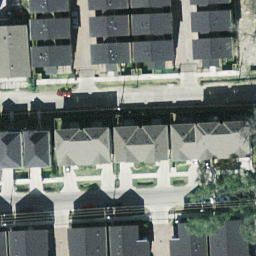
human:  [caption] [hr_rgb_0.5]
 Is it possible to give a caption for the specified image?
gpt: This is a dense residential area with houses and plants .

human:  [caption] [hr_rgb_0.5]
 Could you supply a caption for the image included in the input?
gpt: There are lots of houses with grey and black roofs arranged neatly .

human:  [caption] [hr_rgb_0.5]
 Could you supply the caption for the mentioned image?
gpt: It is a dense residential area with lots of houses arranged neatly .

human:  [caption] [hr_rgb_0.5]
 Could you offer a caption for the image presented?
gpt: There are lots of houses with grey and black roofs and some plants arround them .

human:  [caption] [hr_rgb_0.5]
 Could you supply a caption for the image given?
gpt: Lots of houses and plants in the dense residential area .